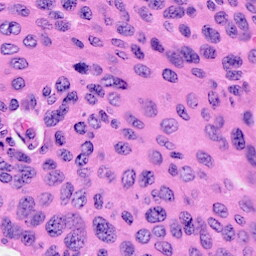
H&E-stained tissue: Cervix